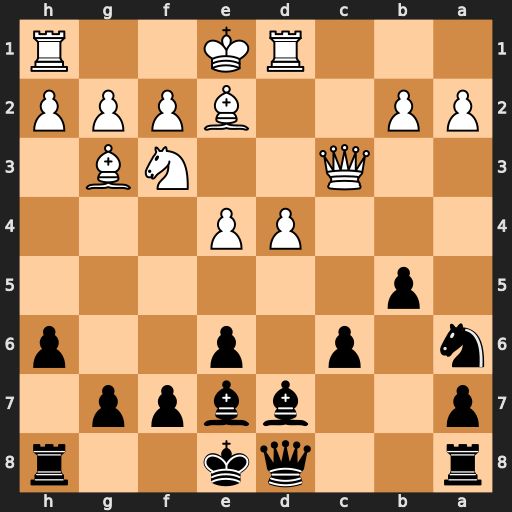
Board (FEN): r2qk2r/p2bbpp1/n1p1p2p/1p6/3PP3/2Q2NB1/PP2BPPP/3RK2R
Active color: b
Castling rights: Kkq
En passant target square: -
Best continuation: Bb4 Qxb4 Nxb4